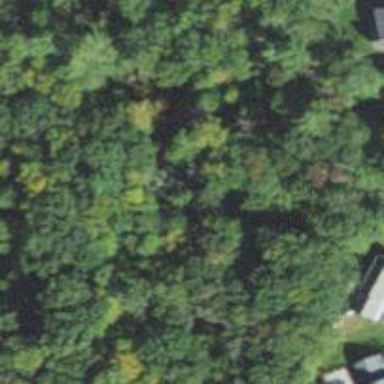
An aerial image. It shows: Existing preserved open space in the woodland.